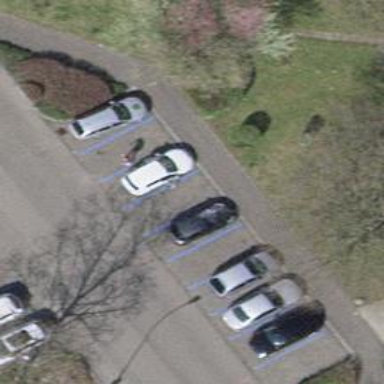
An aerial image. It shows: Parking area with surface.